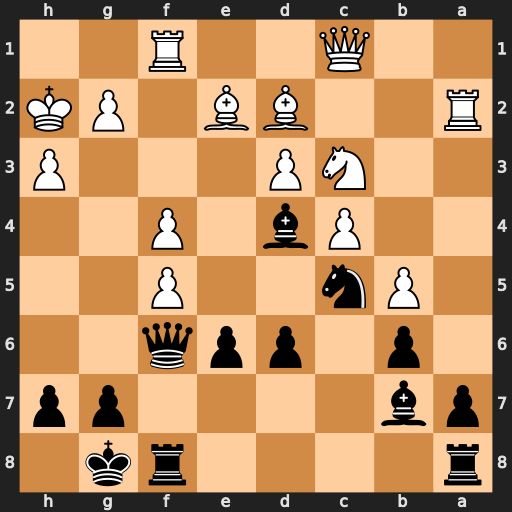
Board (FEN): r4rk1/pb4pp/1p1ppq2/1Pn2P2/2Pb1P2/2NP3P/R2BB1PK/2Q2R2
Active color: b
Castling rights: -
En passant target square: -
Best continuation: Nb3 Qa3 Nxd2 Rxd2 Bxc3